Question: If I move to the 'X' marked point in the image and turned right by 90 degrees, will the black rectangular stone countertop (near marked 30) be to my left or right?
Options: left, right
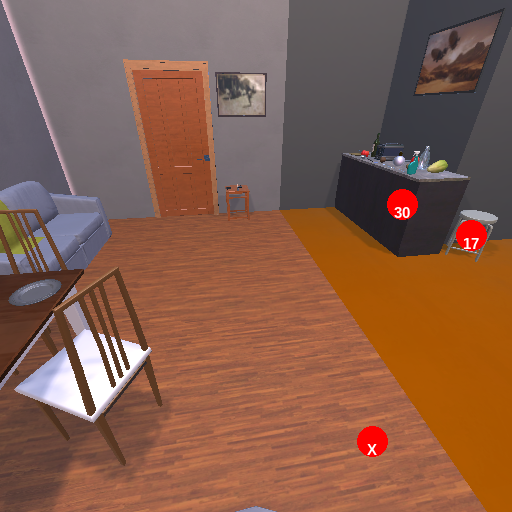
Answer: left